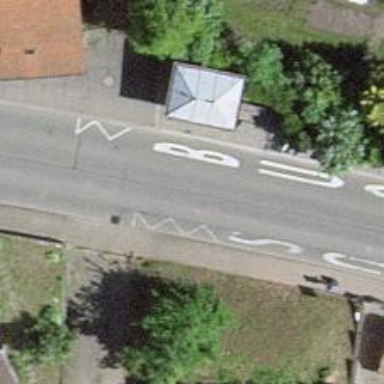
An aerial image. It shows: Bus stop with designated stop position for public transport.